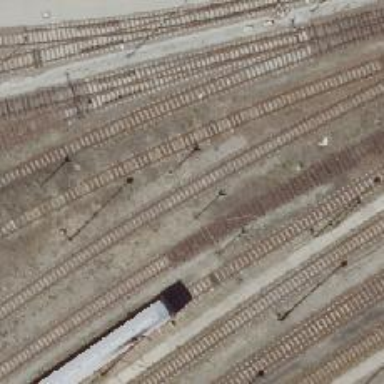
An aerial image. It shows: Railway signal.